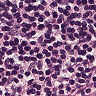
Metastatic tissue present: no